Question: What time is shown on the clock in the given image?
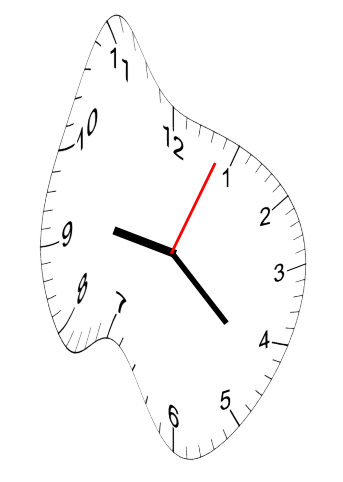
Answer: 09:22:04